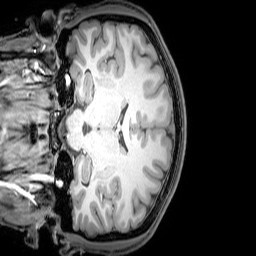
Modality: T1w
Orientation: coronal
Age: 20
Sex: male
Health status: healthy
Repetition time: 0.081 s
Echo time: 0.037 s